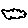
Label: cloud